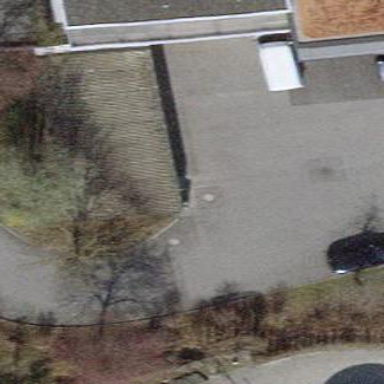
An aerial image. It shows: View of roof of building.